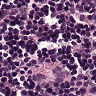
Metastatic tissue present: no